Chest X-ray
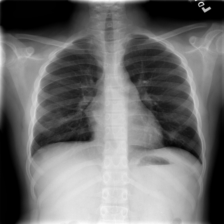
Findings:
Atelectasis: negative
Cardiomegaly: negative
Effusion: positive
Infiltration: positive
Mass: negative
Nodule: negative
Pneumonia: negative
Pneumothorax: negative
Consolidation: negative
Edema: negative
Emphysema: negative
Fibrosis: negative
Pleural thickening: negative
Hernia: negative